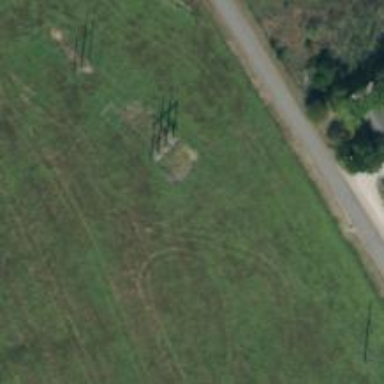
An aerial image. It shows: Power tower that serves as switch.